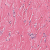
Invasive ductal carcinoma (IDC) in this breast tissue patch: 0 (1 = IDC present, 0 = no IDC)